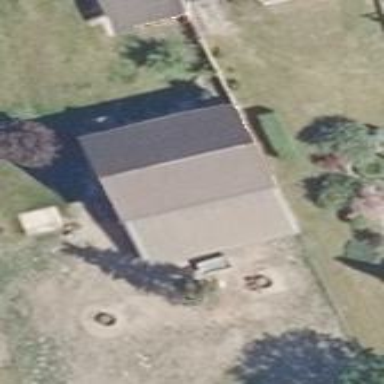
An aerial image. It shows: Gabled building.